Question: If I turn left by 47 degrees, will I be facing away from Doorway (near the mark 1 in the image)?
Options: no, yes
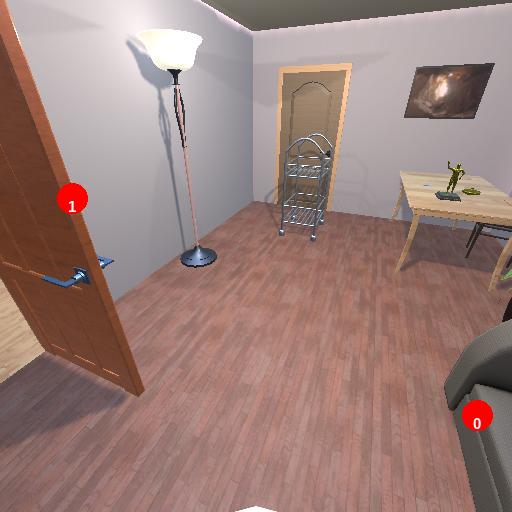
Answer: no